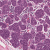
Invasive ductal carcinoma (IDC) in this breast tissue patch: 0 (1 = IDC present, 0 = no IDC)